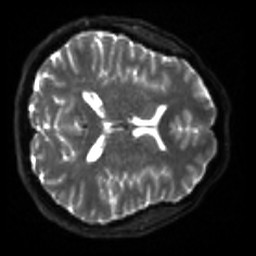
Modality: sbref
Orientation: axial
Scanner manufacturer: siemens
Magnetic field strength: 3 T
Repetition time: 4 s
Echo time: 0.0594 s